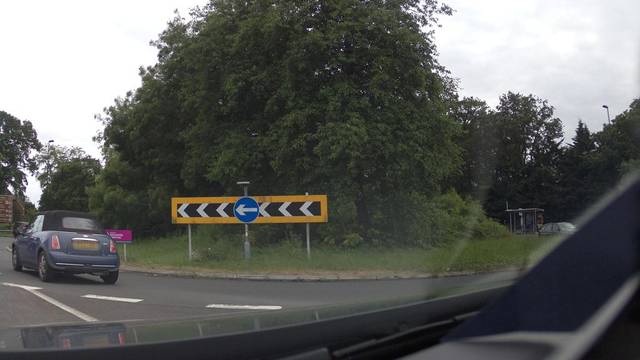
Region: United Kingdom
Coordinates: 50.952, -1.404